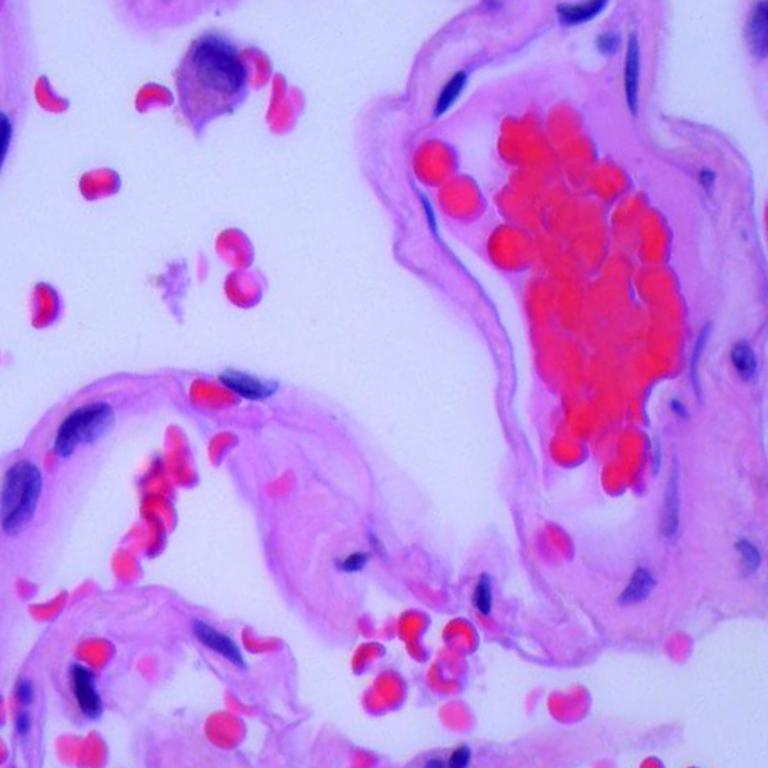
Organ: lung
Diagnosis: benign